Question: Just wondering if this is possible for css, i am try to have a layout where left hand column have a fixed width and right hand side have a flex width within a contain of fixed width.
here is the attachment for image

Thanks for any suggestion.
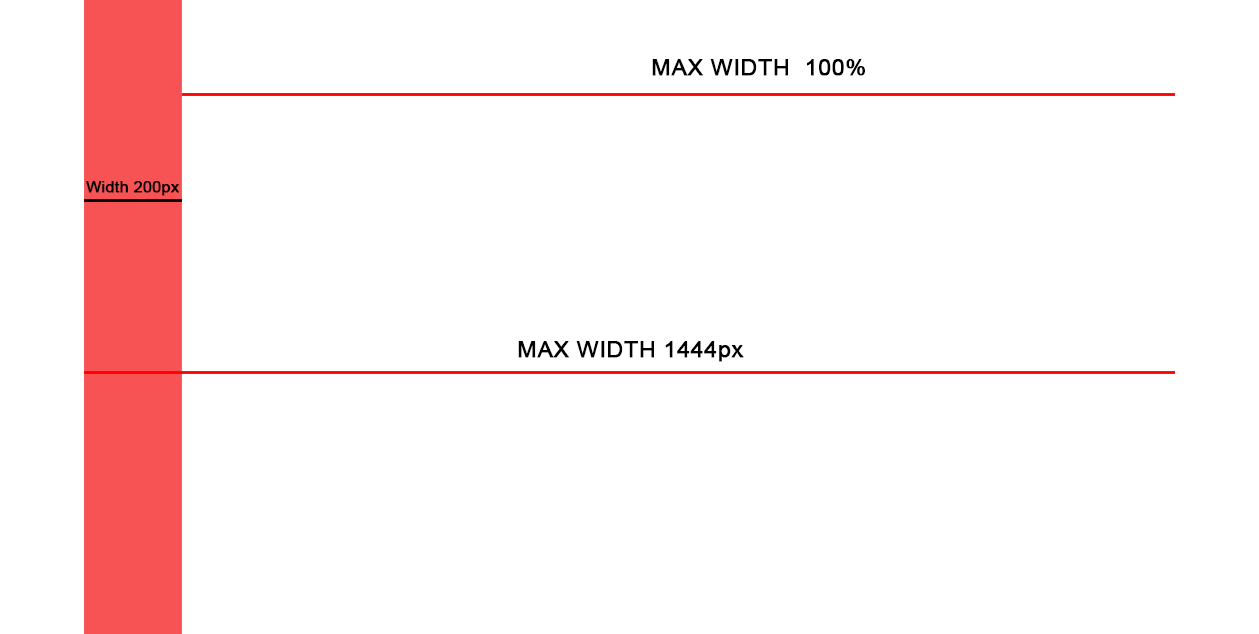
Answer: Check if <URL> can help you
HTML
'''
<div class="outer">
<div class="left">Test</div>
<div class="right">Test</div>
</div>
'''
CSS
'''
*{margin: 0}
.outer {
max-width: 1444px;
}
.left {
float: left;
width: 200px;
height: 600px;
background: red
}
.right {
margin-left: 200px;
background: yellow;
height: 600px;
}
'''